Field crop: maize
Growth stage: 2
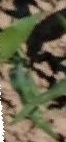
Species: maize